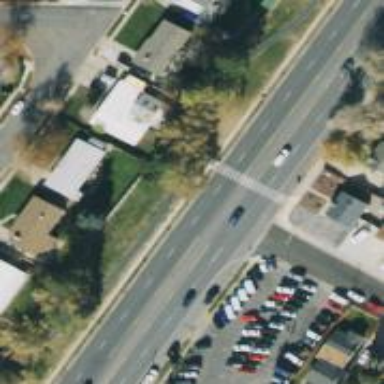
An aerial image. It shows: Marked crossing on the road.